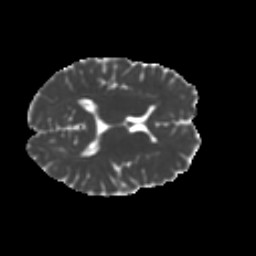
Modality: MD
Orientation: axial
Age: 22
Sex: female
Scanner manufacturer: ge
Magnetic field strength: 3 T
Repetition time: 7.8 s
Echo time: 0.0606 s